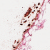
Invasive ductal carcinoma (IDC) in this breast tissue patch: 0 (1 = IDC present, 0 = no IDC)